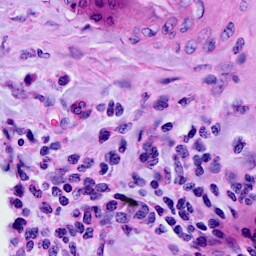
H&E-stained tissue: Cervix